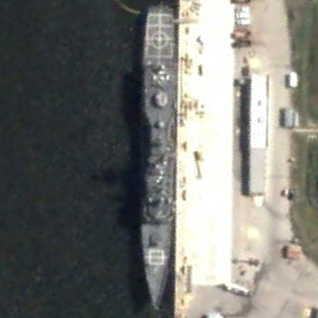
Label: cruiser